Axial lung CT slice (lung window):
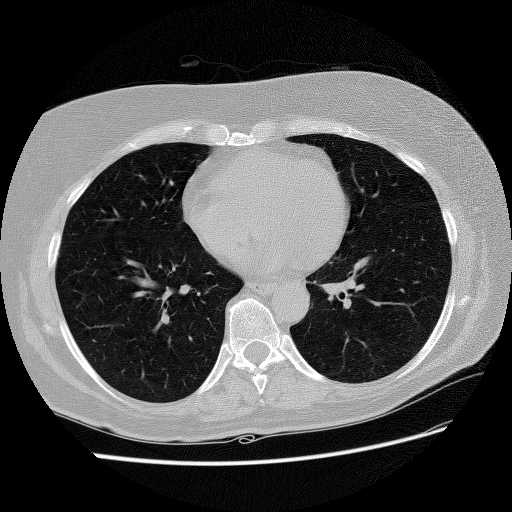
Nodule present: no